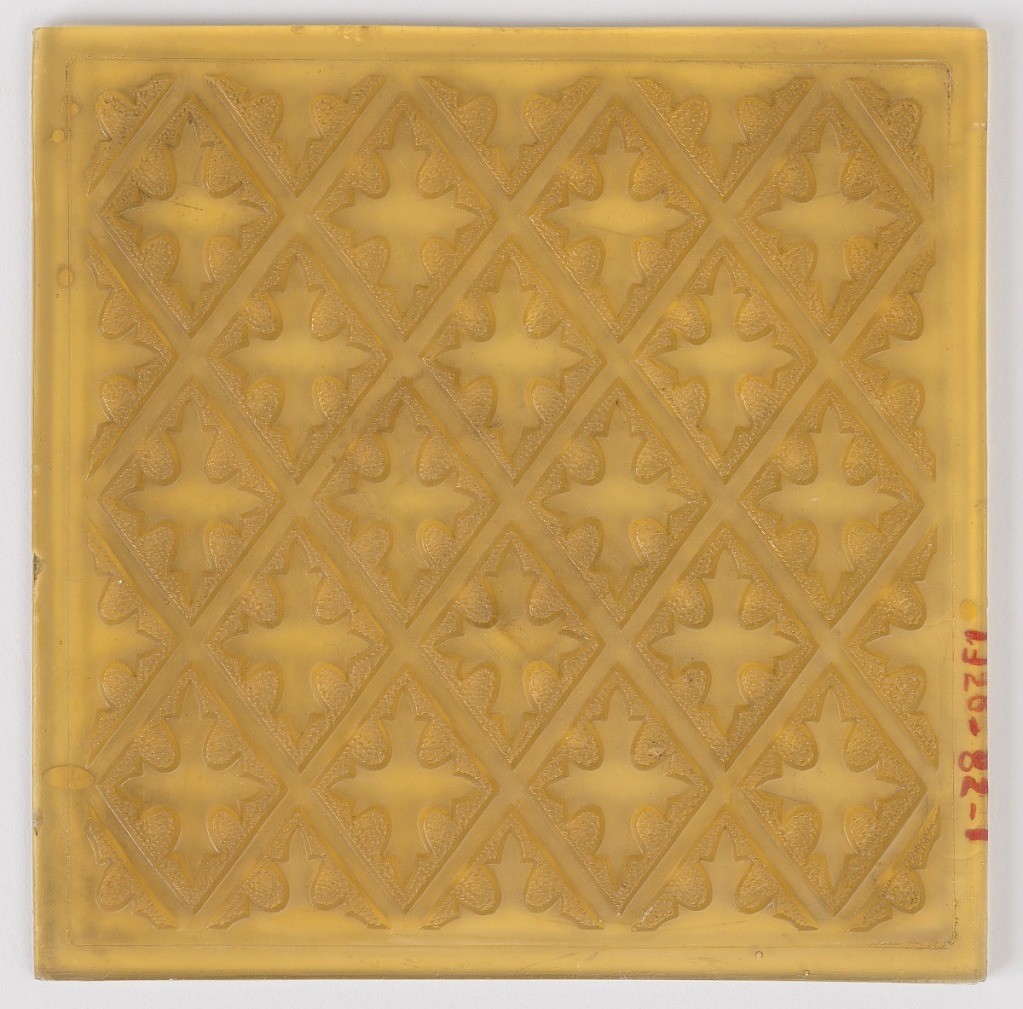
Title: Tile
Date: ca. 1880
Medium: Glass
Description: Amber. All-over pattern of raised rough diamonds with a four-part serrated design pressed in the center of each.